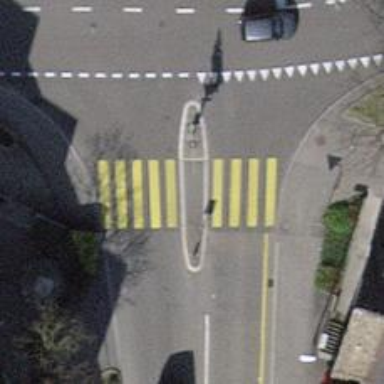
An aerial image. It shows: Uncontrolled crossing with central island on the road.